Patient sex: M
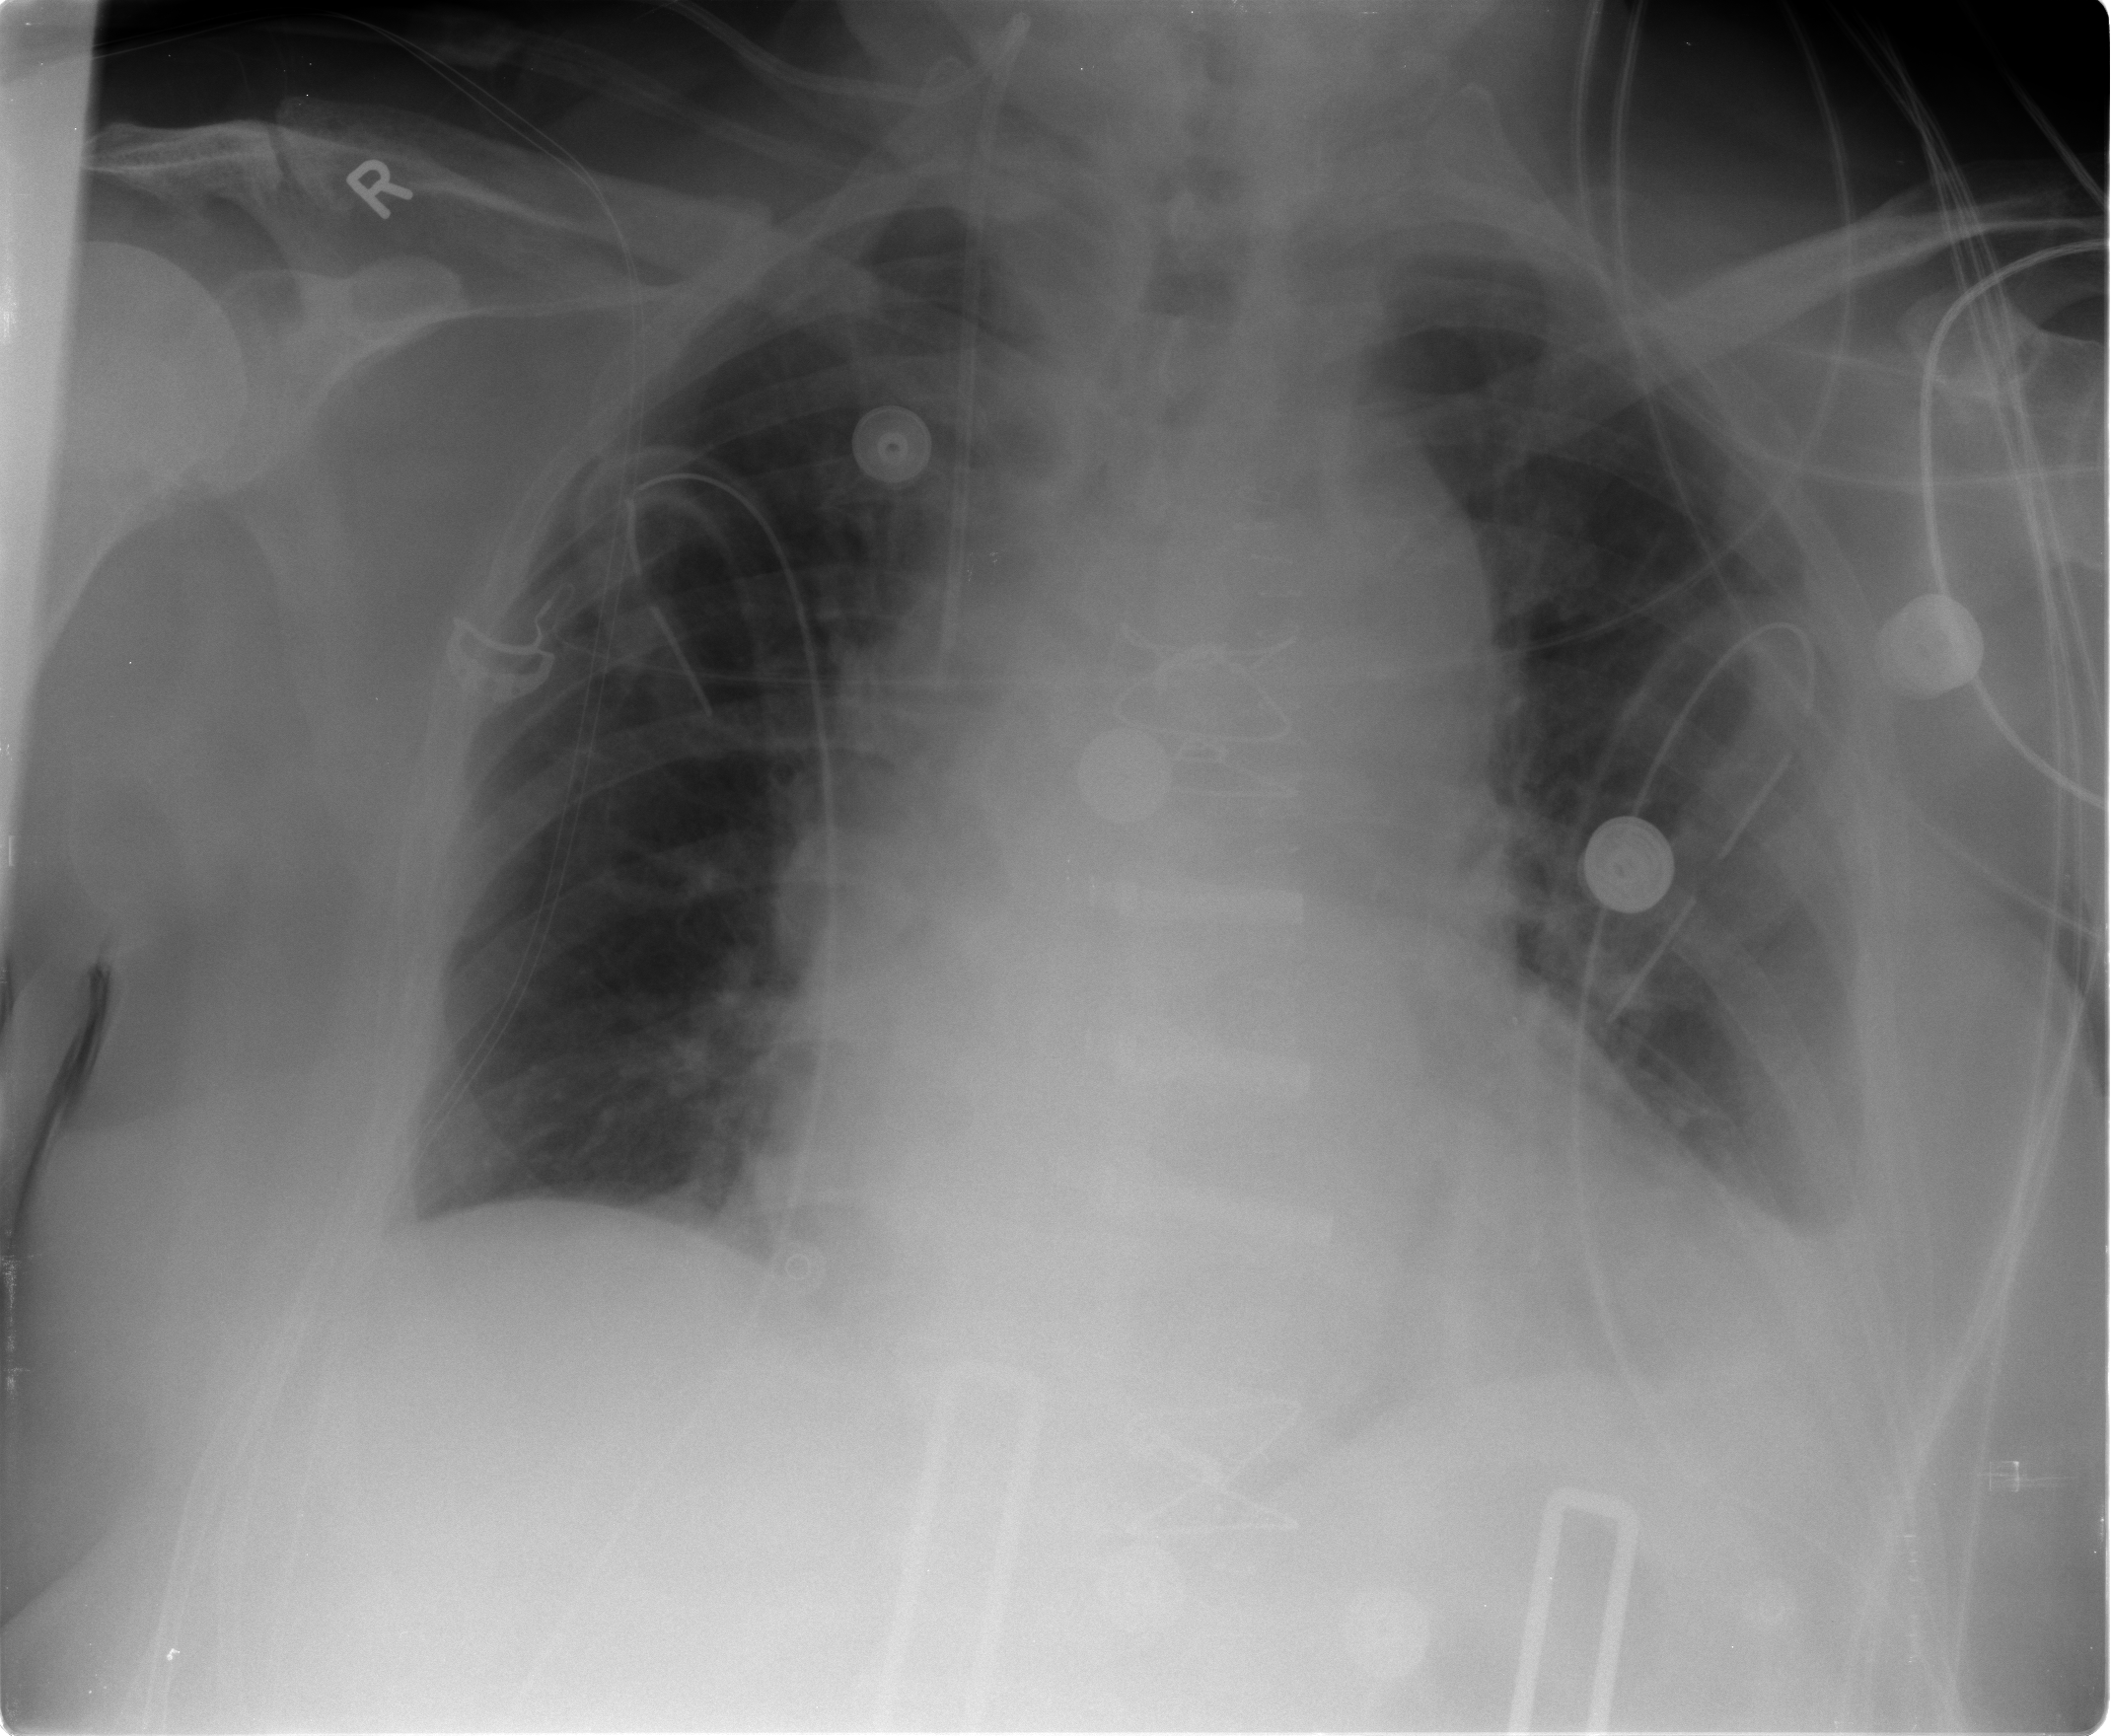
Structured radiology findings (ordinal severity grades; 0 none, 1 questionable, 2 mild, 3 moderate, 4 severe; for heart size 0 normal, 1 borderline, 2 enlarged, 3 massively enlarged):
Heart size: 0
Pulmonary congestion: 0
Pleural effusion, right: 1
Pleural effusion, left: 2
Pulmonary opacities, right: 0
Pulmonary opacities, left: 0
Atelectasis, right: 2
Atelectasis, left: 2